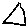
Label: triangle